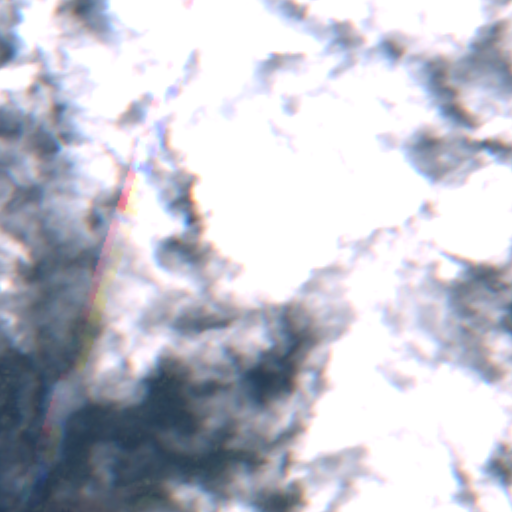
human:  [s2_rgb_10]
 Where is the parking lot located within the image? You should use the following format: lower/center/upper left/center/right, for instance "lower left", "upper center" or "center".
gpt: The parking lot is located in the center left of the image.
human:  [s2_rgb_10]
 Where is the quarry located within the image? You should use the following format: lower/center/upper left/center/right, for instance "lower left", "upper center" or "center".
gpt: The quarry is located in the lower right of the image.
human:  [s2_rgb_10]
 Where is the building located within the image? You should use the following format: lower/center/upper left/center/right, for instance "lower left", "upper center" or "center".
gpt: There is no building in the image.